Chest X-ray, AP view. Patient: 65 years old, sex M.
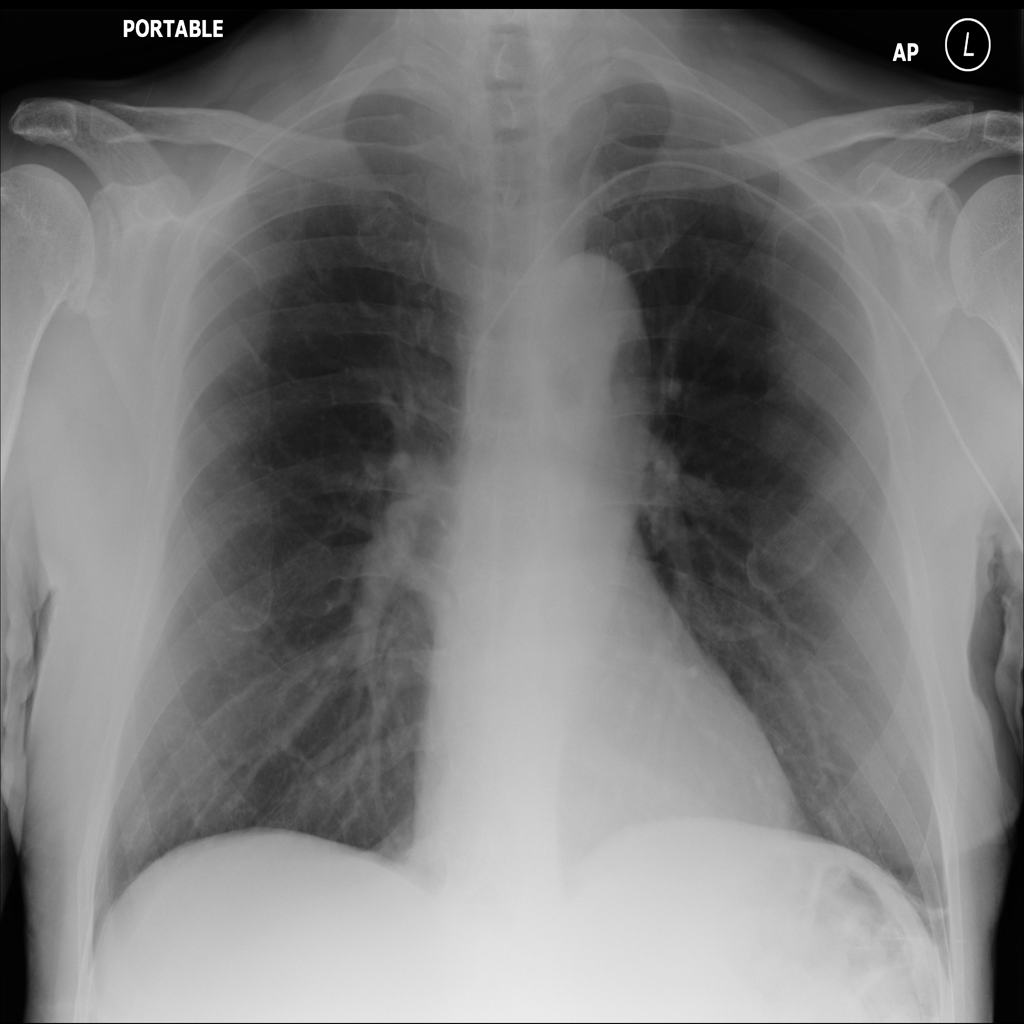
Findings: Infiltration